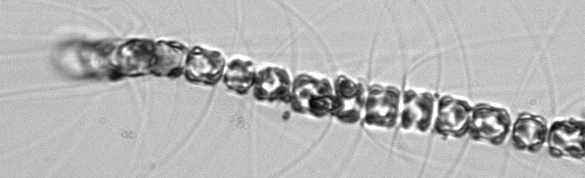
Label: Chaetoceros